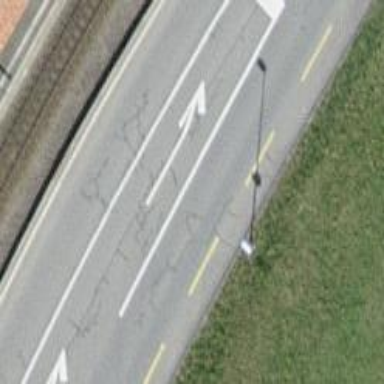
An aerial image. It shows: Secondary road with asphalt surface.